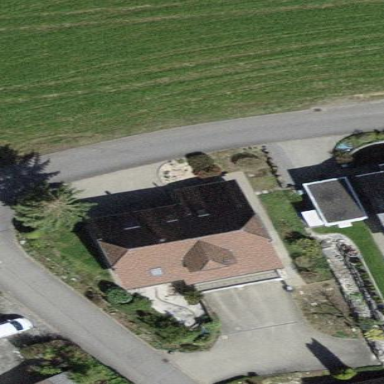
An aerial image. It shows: Building with tiled roof.